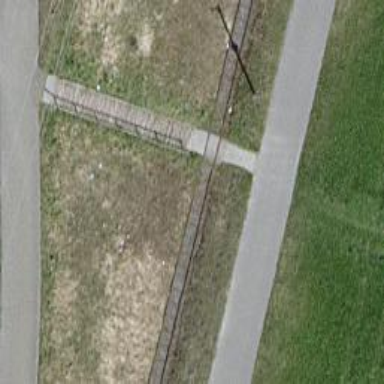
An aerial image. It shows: Uncontrolled railway crossing.